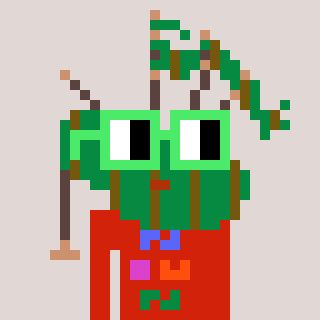
a pixel art character with square light green glasses, a bagpipe-shaped head and a red-colored body on a warm background